Question: I want to add dynamic controls
Like the below image I want to do
I am struggling to do that
If I click Add More Experience button I want to display another rows

I tried with user control but it is not working properly.
Below code is working fine but if I add controls then close the browser page and then open the browser again added controls are coming.
I think the problem is static int i=0;
'''
static int i = 0;
protected void addnewtext_Click(object sender, EventArgs e)
{
i++;
for (int j = 0; j <= i; j++)
{
AddVisaControl ac = (AddVisaControl)Page.LoadControl("AddVisaControl.ascx");
placeHolder.Controls.Add(ac);
placeHolder.Controls.Add(new LiteralControl("<BR>"));
}
}
'''
Please provide your ideas? Thanks in advance
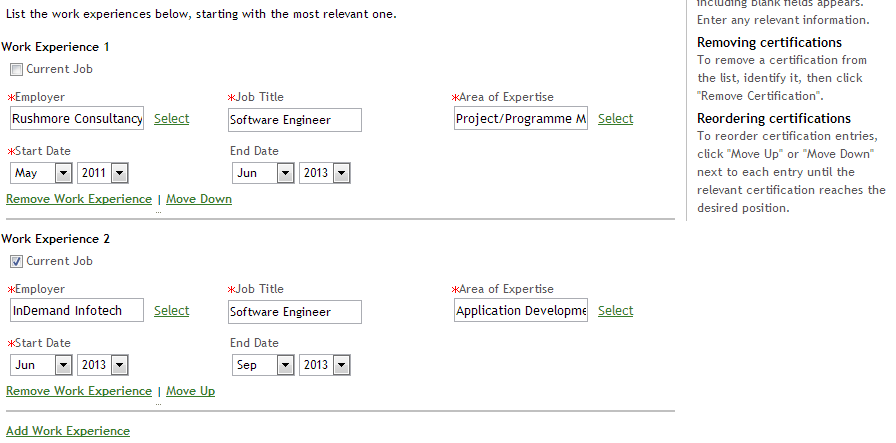
Answer: As per my comment, when using a static variable within an ASP.Net page, it will be shared amongst all users until the application pool or server is restarted.
Instead you should really be using a ViewState or similar to read/write the value.
'''
private int controlCount
{
get
{
int val = 0;
try
{
val = (int)Page.ViewState["ControlCount"];
}
catch(Exception e)
{
// handle exception, if required.
}
return val;
}
set { Page.ViewState["ControlCount"] = value; }
}
protected void addnewtext_Click(object sender, EventArgs e)
{
int i = controlCount++;
for (int j = 0; j <= i; j++)
{
AddVisaControl ac = (AddVisaControl)Page.LoadControl("AddVisaControl.ascx");
placeHolder.Controls.Add(ac);
placeHolder.Controls.Add(new LiteralControl("<BR>"));
}
}
'''